Question: I have a dataset with mean gene counts for each decade as shown below:
'''
structure(list(decade_0 = c(92.500989948184, <PHONE>13,
28.6937227408861, <PHONE>14, <PHONE>18), decade_1 = c(83.4606306426572,
537.725421951383, 10.2747132062782, 235.380422949258, 685.<PHONE>
), decade_2 = c(188.414375201462, <PHONE>45, 17.<PHONE>,
649.<PHONE>, <PHONE>4), decade_3 = c(43.3316024314987,
141.<PHONE>, 2.77851259926935, 94.7748265692319, 413.248354335235
), decade_4 = c(54.4891626582901, 451.<PHONE>, 12.4298374245007,
346.<PHONE>, 769.215535857077), decade_5 = c(85.5621750431284,
131.822699578988, 13.3130607062134, 151.<PHONE>, 387.727911723968
), decade_6 = c(112.860998806804, <PHONE>98, 19.7317645111144,
<PHONE>76, 766.375852567831), decade_7 = c(73.2198969730458,
566.<PHONE>, 3.2457873699886, 311.853982701609, 768.801733767044
), decade_8 = c(91.8161648275608, 115.<PHONE>, 10.7289451320065,
181.747670625714, 549.<PHONE>), decade_9 = c(123.<PHONE>,
648.<PHONE>, 17.7690326882018, 430.301803845829, 677.<PHONE>
)), row.names = c("ANK1", "NTN4", "PTPRH", "JAG1", "PLAT"), class = "data.frame")
'''
I would like to plot a line graph with the changes in counts over time for each of >30 genes as shown here in excel.

To do this with ggplot I have to convert it to col1: decade, col2: gene, col3: counts.
My question is, either how to convert my table into this ggplot friendly table, or if there is a better way to produce the plot with a different tool?
Thanks!
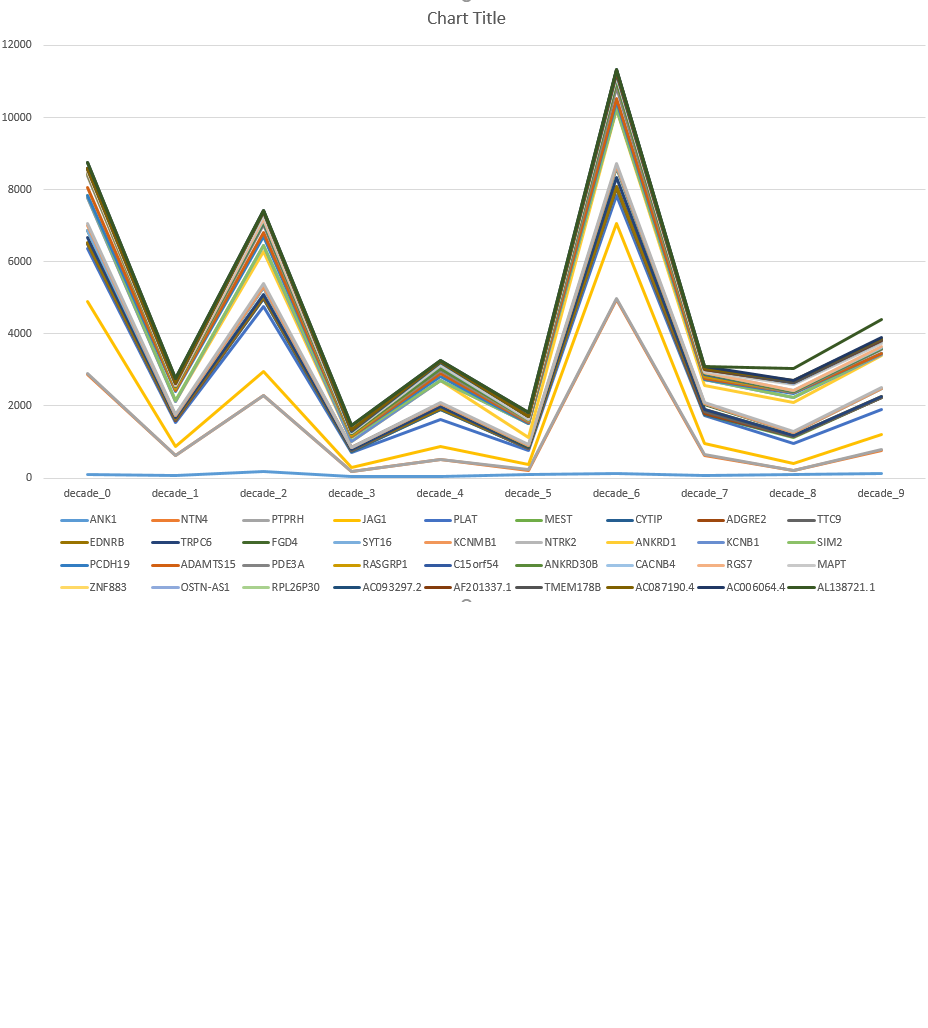
Answer: One possibility: transpose your data frame, convert rownames to columns, then gather ("make long"). Plotting is then easy.
'''
library(tidyverse)
mydat <- structure(list(decade_0 = c(92.500989948184, <PHONE>13,
28.6937227408861, <PHONE>14, <PHONE>18), decade_1 = c(83.4606306426572,
537.725421951383, 10.2747132062782, 235.380422949258, 685.<PHONE>
), decade_2 = c(188.414375201462, <PHONE>45, 17.<PHONE>,
649.<PHONE>, <PHONE>4), decade_3 = c(43.3316024314987,
141.<PHONE>, 2.77851259926935, 94.7748265692319, 413.248354335235
), decade_4 = c(54.4891626582901, 451.<PHONE>, 12.4298374245007,
346.<PHONE>, 769.215535857077), decade_5 = c(85.5621750431284,
131.822699578988, 13.3130607062134, 151.<PHONE>, 387.727911723968
), decade_6 = c(112.860998806804, <PHONE>98, 19.7317645111144,
<PHONE>76, 766.375852567831), decade_7 = c(73.2198969730458,
566.<PHONE>, 3.2457873699886, 311.853982701609, 768.801733767044
), decade_8 = c(91.8161648275608, 115.<PHONE>, 10.7289451320065,
181.747670625714, 549.<PHONE>), decade_9 = c(123.<PHONE>,
648.<PHONE>, 17.7690326882018, 430.301803845829, 677.<PHONE>
)), row.names = c("ANK1", "NTN4", "PTPRH", "JAG1", "PLAT"), class = "data.frame")
newdat <- mydat %>% t() %>% as.data.frame() %>% tibble::rownames_to_column('decade') %>%
pivot_longer(-decade, names_to = 'gene', values_to = 'count')
ggplot(newdat) + geom_line(aes(decade, count, color = gene, group = gene))
'''

<URL>